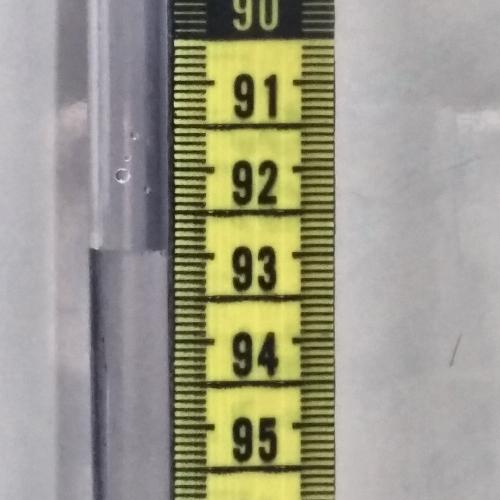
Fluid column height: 92.9 cm